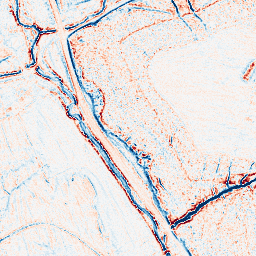
Category: edge_preserving
Decomposition family: anisotropic_diffusion
Decomposition parameters: iterations: 20
kappa: 50
gamma: 0.05
Upsampling method: bspline
Upsampling parameters: scale: 2
Upsampling scale: 2